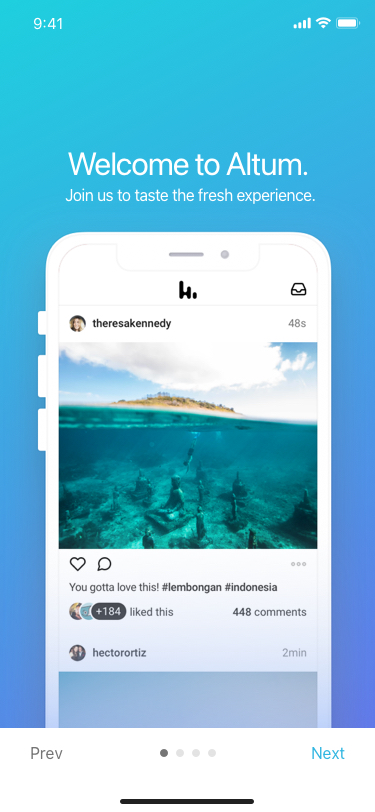
Text in this UI design:
Next
Join us to taste the fresh experience.
Welcome to Altum.